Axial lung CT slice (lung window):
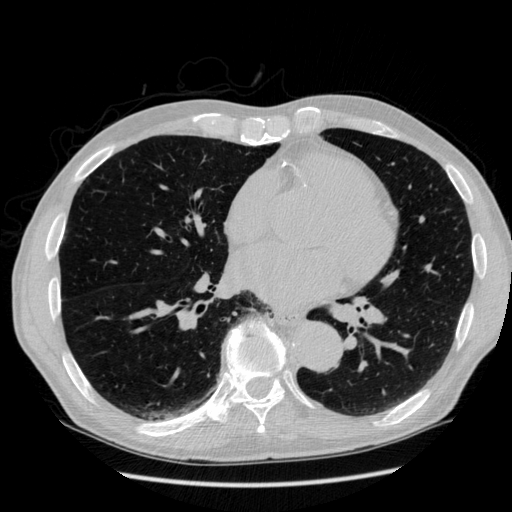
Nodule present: no